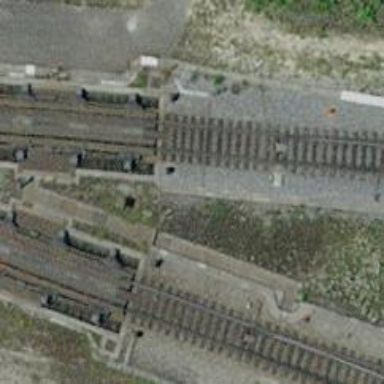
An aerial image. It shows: Railway yard with one track. The railway includes beam retarder.